RGB frame:
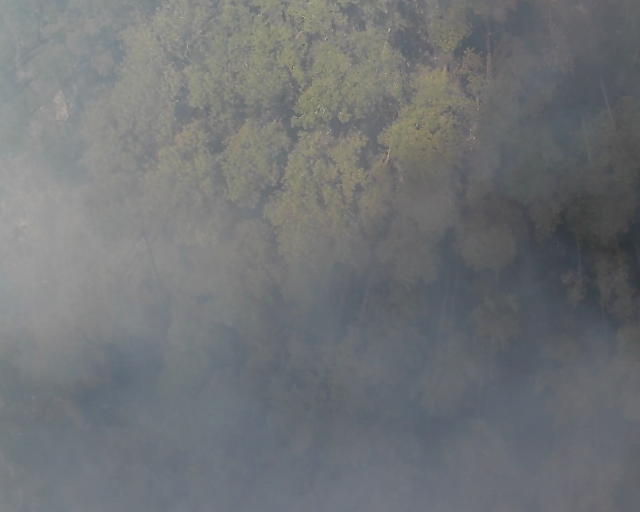
Thermal frame:
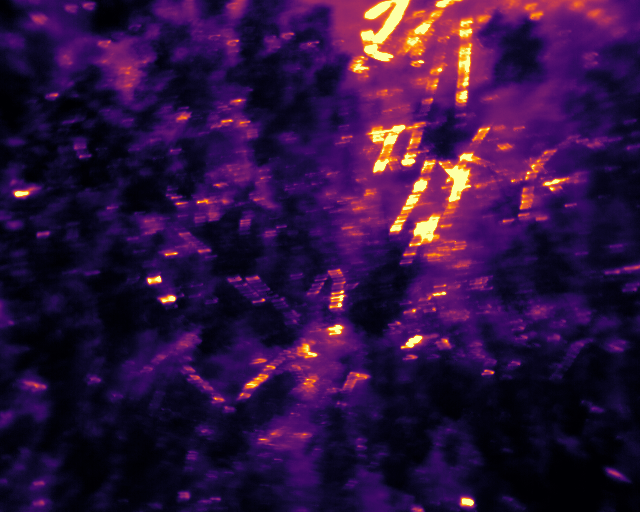
Captured: 2026-02-27 02:40:52
Pixels at or above 80 °C: 3183 (fraction of frame: 0.009714)